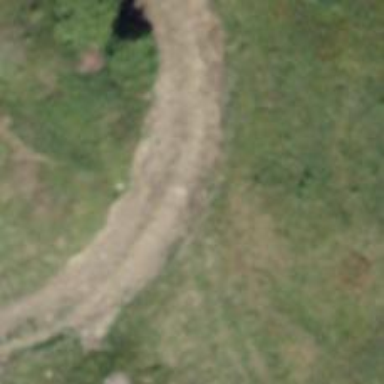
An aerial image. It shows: Unpaved path with excellent trail visibility.